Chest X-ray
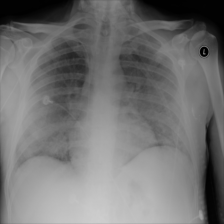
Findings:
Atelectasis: negative
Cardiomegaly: negative
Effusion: negative
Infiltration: negative
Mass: negative
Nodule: negative
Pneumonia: negative
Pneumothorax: negative
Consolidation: negative
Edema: negative
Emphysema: negative
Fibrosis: negative
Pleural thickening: negative
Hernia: negative